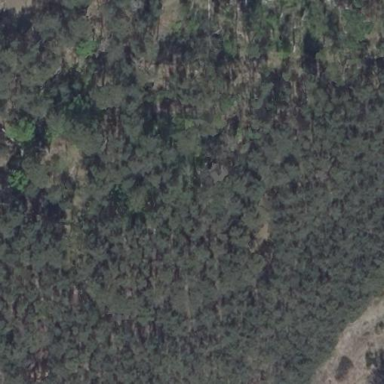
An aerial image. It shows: Forest with mixed types of leaves.